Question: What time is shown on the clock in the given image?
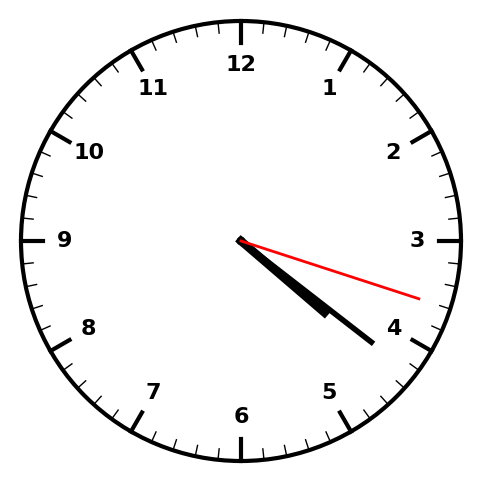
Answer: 04:21:18